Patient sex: M
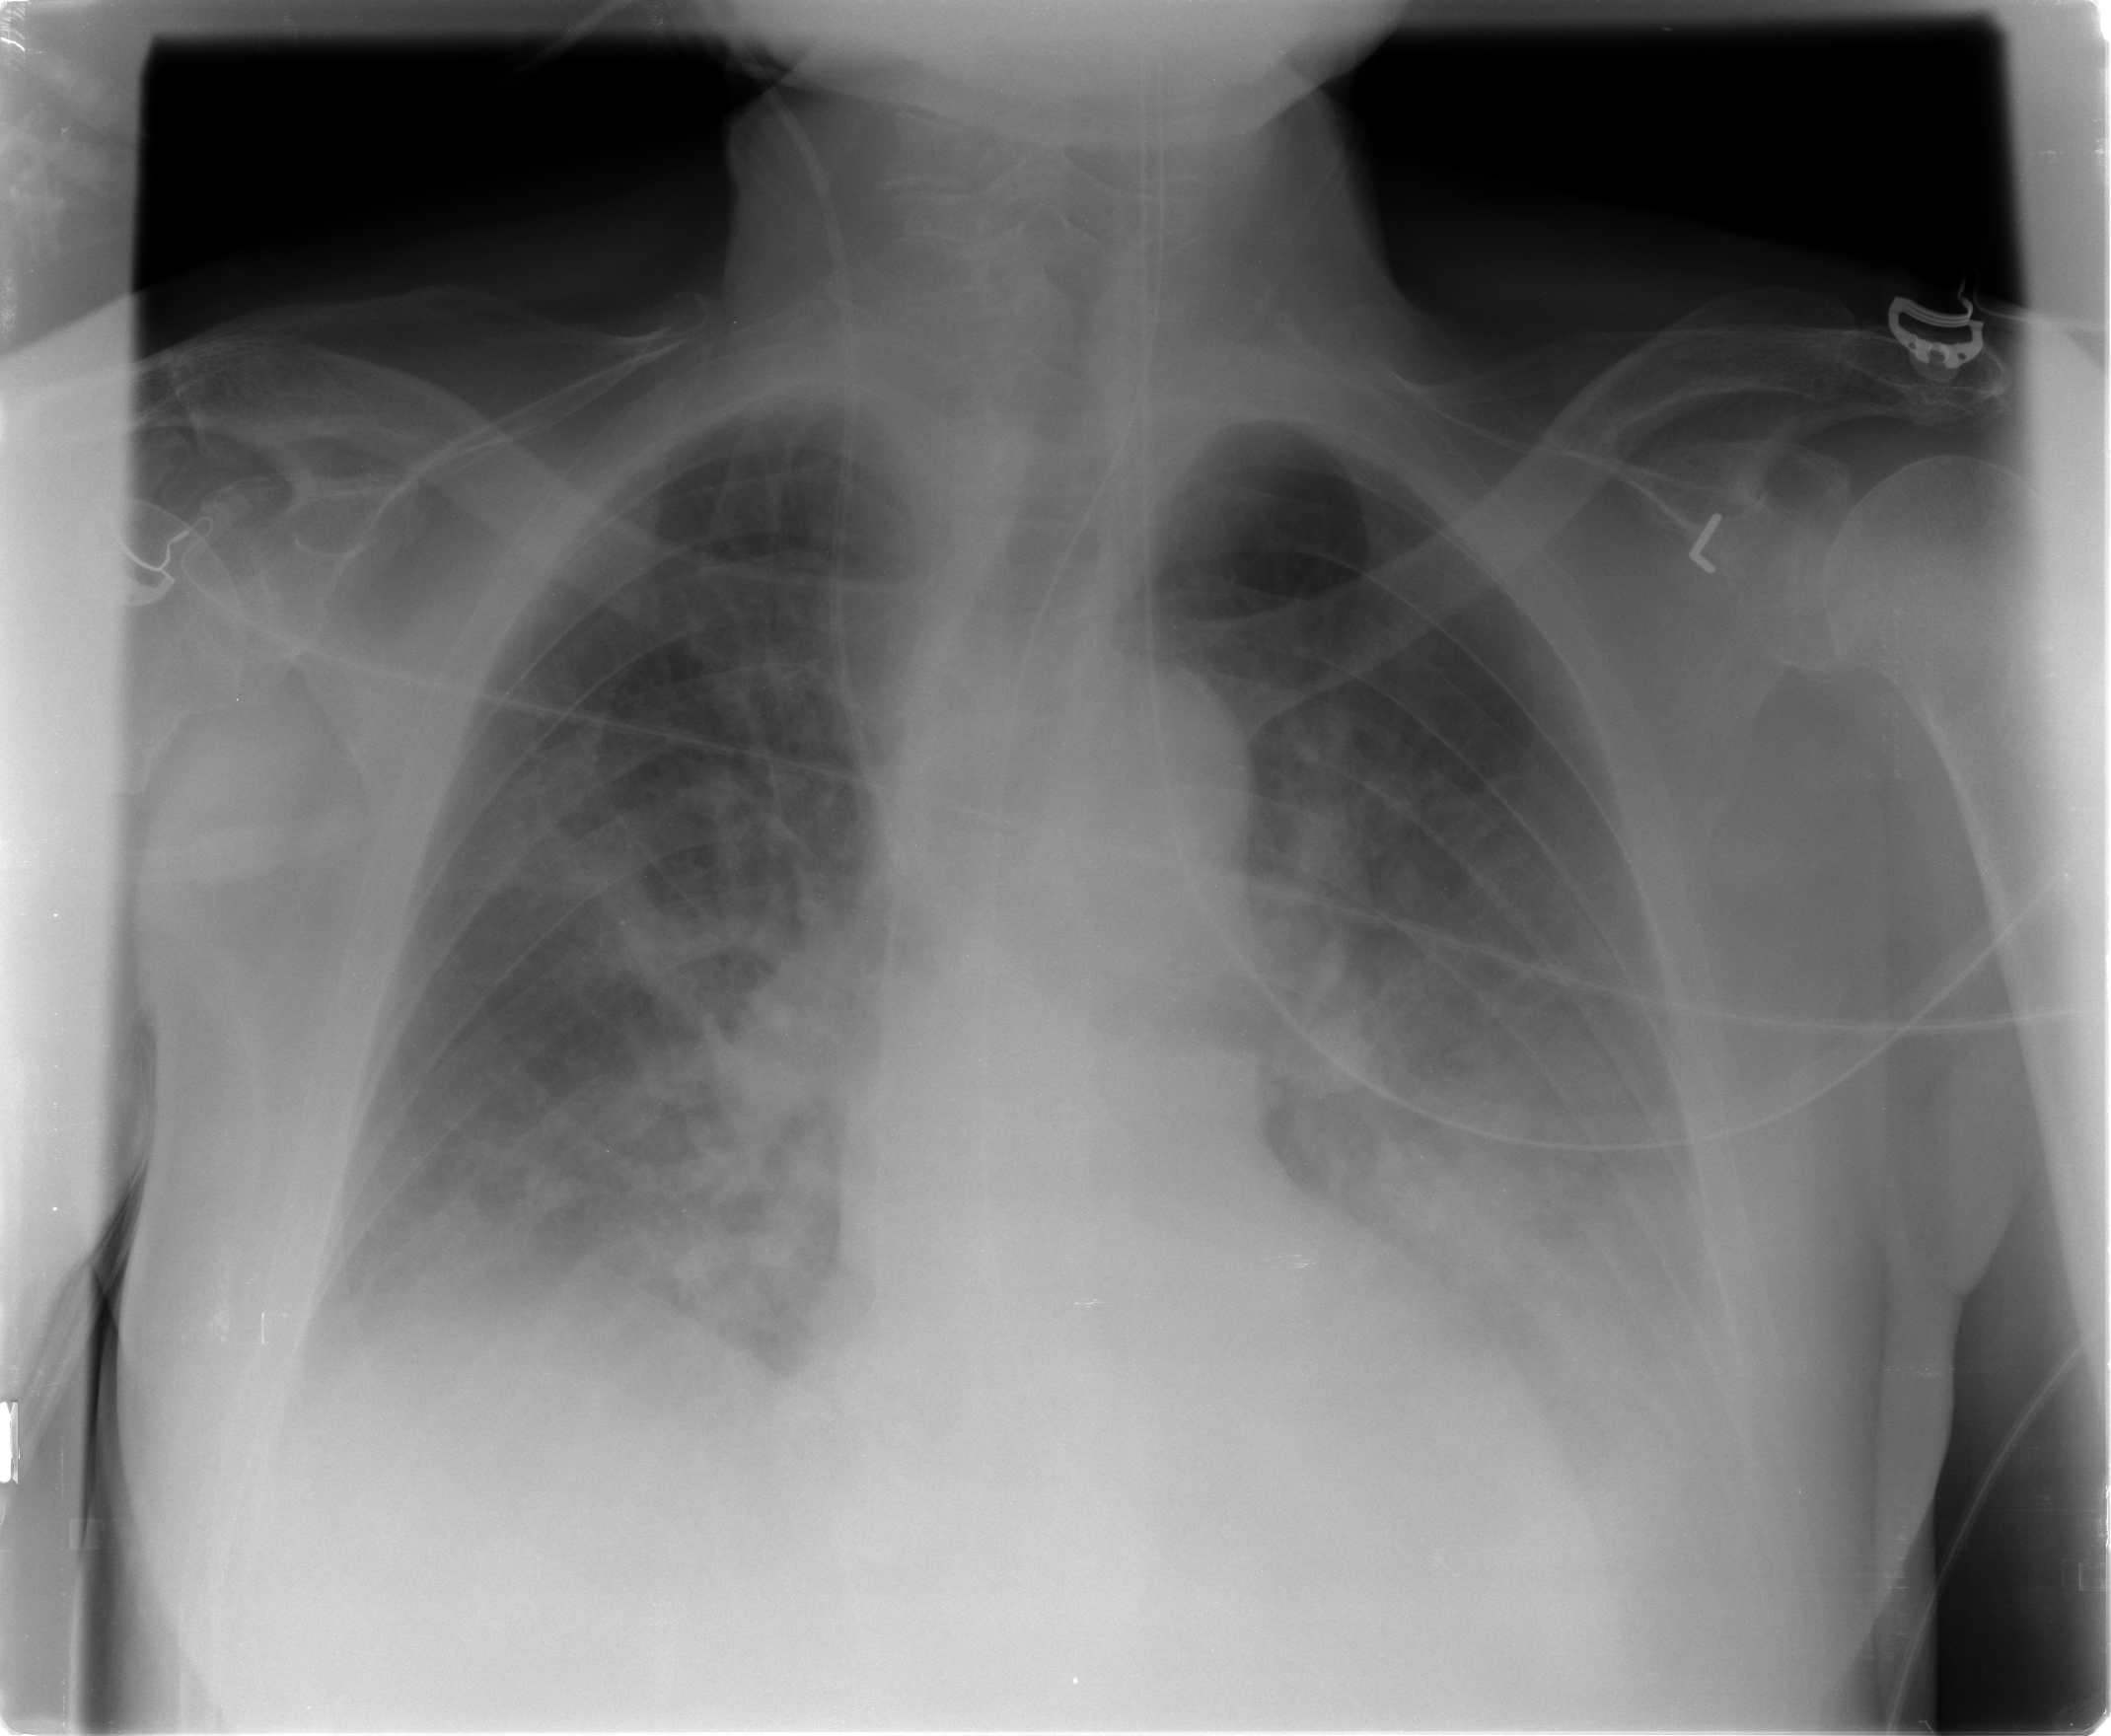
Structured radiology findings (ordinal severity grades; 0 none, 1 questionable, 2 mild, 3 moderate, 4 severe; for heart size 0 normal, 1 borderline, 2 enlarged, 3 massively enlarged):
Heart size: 1
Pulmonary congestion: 2
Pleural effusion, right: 2
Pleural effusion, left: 2
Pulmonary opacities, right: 2
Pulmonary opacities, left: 2
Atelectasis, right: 2
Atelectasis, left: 2